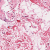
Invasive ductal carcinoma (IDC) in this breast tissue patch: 0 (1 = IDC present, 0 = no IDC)